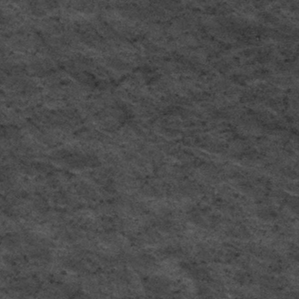
Label: frost